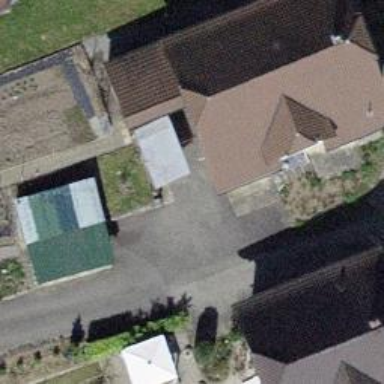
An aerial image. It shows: Simple and straightforward house.